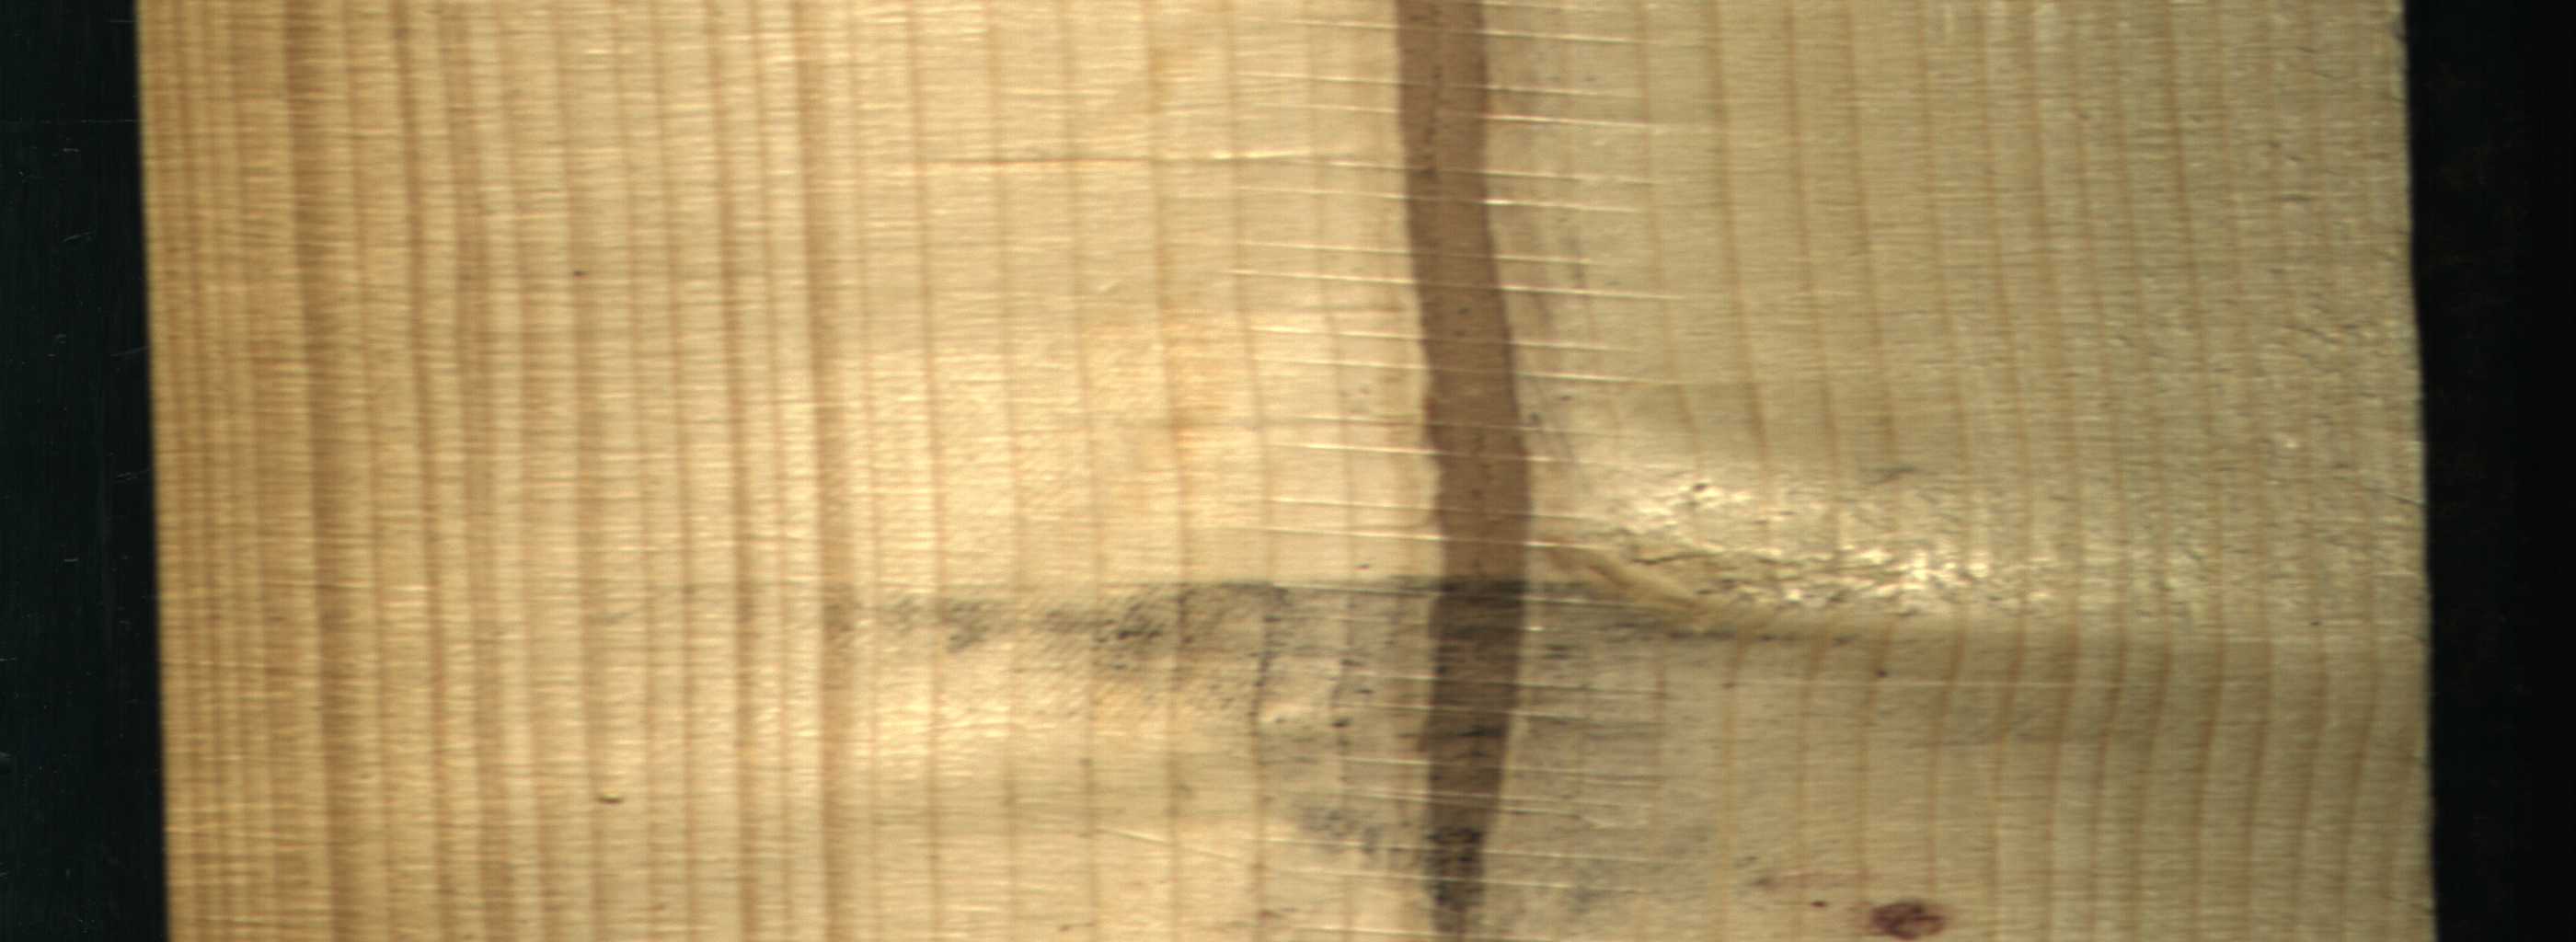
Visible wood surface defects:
Marrow
resin